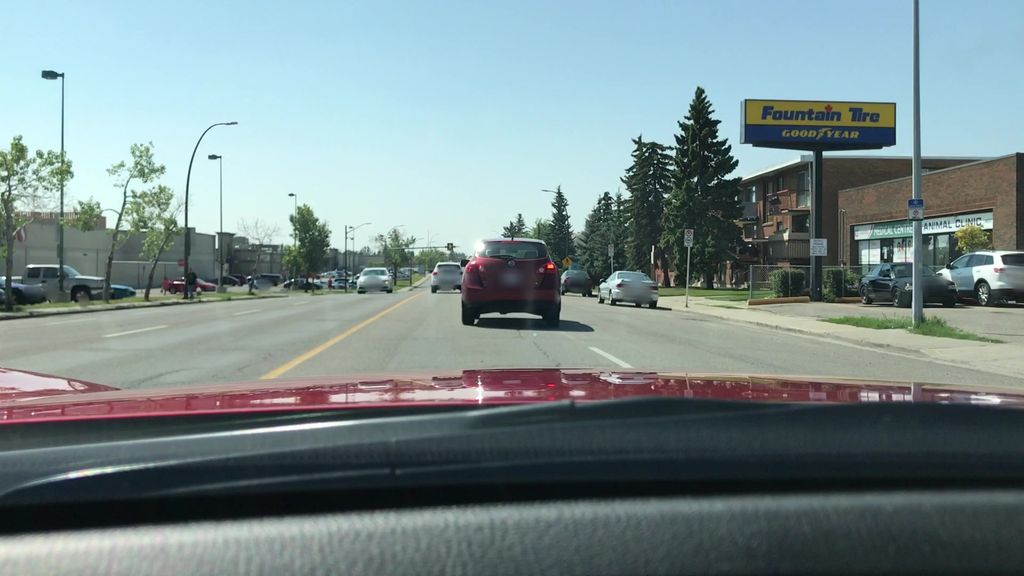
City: calgary